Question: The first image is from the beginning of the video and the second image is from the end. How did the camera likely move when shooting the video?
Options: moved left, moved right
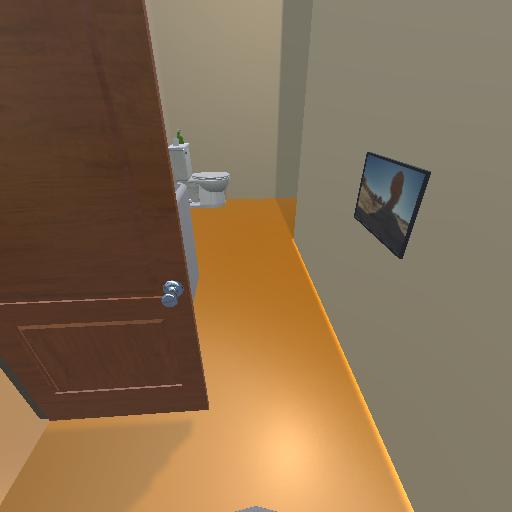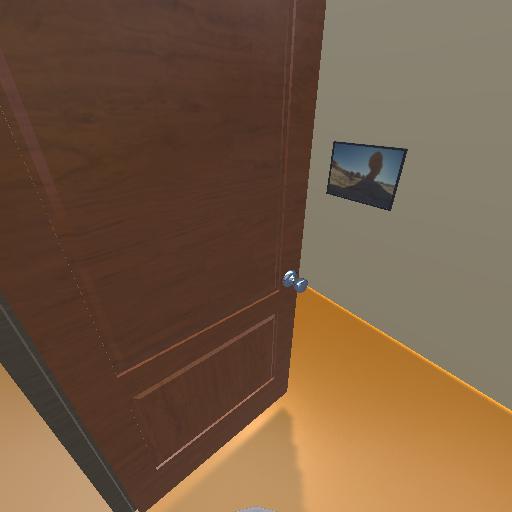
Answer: moved left